Question: I have a GridView set up:
'''
<asp:GridView id="GridView1" Runat="server" AutoGenerateColumns="False" OnRowCommand = "GridView1_RowCommand" EnableViewState="true">
<Columns>
<asp:TemplateField HeaderText="Delete" ItemStyle-HorizontalAlign="Center">
<ItemTemplate><asp:Button runat="server" ID="Delete" ImageUrl="~/images/Close.gif" CommandName="DeleteRow" CommandArgument="<%# CType(Container,GridViewRow).RowIndex %>"/></ItemTemplate></asp:TemplateField>
<asp:TemplateField HeaderText="Comment" ItemStyle-Width="175px">
<ItemTemplate><textarea class="raTextBox" id="txtItemComment" rows="4" cols="30"></textarea></ItemTemplate></asp:TemplateField>
</Columns>
</asp:GridView>
'''
The RowCommand in code-behind is setup like:
'''
Protected Sub GridView1_RowCommand(ByVal sender As Object, ByVal e As System.Web.UI.WebControls.GridViewCommandEventArgs)
If (e.CommandName = "DeleteRow") Then
//do stuff here
'''
The GridView is data bound on Page Load as follows:
'''
Private Sub Page_Load(ByVal sender As System.Object, ByVal e As System.EventArgs) Handles MyBase.Load
If Not IsPostBack Then
Session("CalledModule") = "RCMT0021"
Else
With ViewState
_intRepor = CInt(.Item("Report"))
End With
End If
DataBind() //Gridview Load
End Sub
'''
My questions:
1. The row command event is never fired. The page just goes into the ELSE (of Not is Postback) in Page_Load
2. How can I keep track of what all is typed in the "Comments" column of each row (a TEXTAREA), and save the data to the database when a SAVE CHANGES (form) button is clicked?
Thanks!
UPDATE:
The Grid-View's Databinding is as follows:
'''
Public Sub DataBind()
Dim clsDatabase As New clsDatabase
Dim cmd As New OleDbCommand()
Try
cmd.CommandText = "SELECT A, B FROM WHERE C = ? ORDER BY A"
Dim report As New OleDbParameter("@Report", _intReportNumber)
cmd.Parameters.Add(report)
cmd.Connection = clsDatabase.Open_DB()
Dim dReader As OleDbDataReader
dReader = cmd.ExecuteReader(CommandBehavior.CloseConnection)
Dim dt As New DataTable
dt.Columns.Add(New DataColumn("PictureURL", GetType(String)))
dt.Columns.Add(New DataColumn("Seq", GetType(Int16)))
dt.Columns.Add(New DataColumn("ReportNumber", GetType(String)))
Do While (dReader.Read())
Dim dr As DataRow = dt.NewRow()
_strComments = dReader(0).ToString
dr("Seq") = dReader.GetInt16(1)
dr("PictureURL") = "GetImages.aspx?report=" + _intReportNumber.ToString + "&seq=" + dReader.GetInt16(1).ToString
dr("ReportNumber") = _intReportNumber.ToString
dt.Rows.Add(dr)
Loop
GridView1.DataSource = dt
GridView1.DataBind()
Catch err As Exception
End Try
End Sub
'''

So basically, the GridView has three visible columns - a comments field, a picture field, and a field with a delete button (image) to delete the picture (and comments, if any) from the database. The 4th column is a hidden one, keeping track of the the Image ID of the images. I didn't include the picture and other columns for simplicity sake.
- - -
Thanks again!
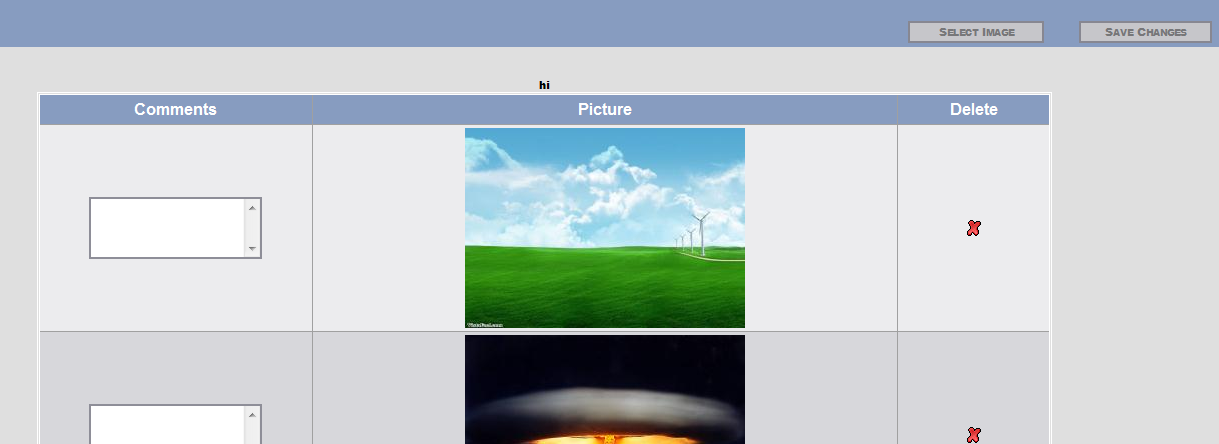
Answer: try this structure...
aspx page: (note 'textarea' has 'runat="server"')
'''
<body>
<form runat="server">
<asp:ScriptManager runat="server" />
<asp:UpdatePanel ID="UpdatePanel1" runat="server">
<ContentTemplate>
<asp:GridView ID="GridView1" runat="server" AutoGenerateColumns="False" OnRowCommand="GridView1_RowCommand"
EnableViewState="true" OnRowDataBound="GridView1_RowDataBound">
<Columns>
<asp:TemplateField HeaderText="Delete" ItemStyle-HorizontalAlign="Center">
<ItemTemplate>
<asp:Button runat="server" ID="Delete" Text="Delete" />
</ItemTemplate>
</asp:TemplateField>
<asp:TemplateField HeaderText="Comment" ItemStyle-Width="175px">
<ItemTemplate>
<textarea runat="server" class="raTextBox" id="txtItemComment" rows="4" cols="30"></textarea></ItemTemplate>
</asp:TemplateField>
</Columns>
</asp:GridView>
</ContentTemplate>
</asp:UpdatePanel>
</form>
</body>
'''
aspx.cs:
'''
protected void Page_Load(object sender, EventArgs e)
{
if (!Page.IsPostBack)
{
BindGrid();
}
}
protected void BindGrid()
{
var items = new List<string>();
for (int i = 0; i < 10; i++)
{
items.Add(i + ";comment" + i.ToString());
}
GridView1.DataSource = items;
GridView1.DataBind();
}
protected void GridView1_RowCommand(object sender, GridViewCommandEventArgs e)
{
if (e.CommandName == "DeleteRow")
{
var idx = Convert.ToInt32(e.CommandArgument);
var cmt = GridView1.Rows[idx].FindControl("txtItemComment") as System.Web.UI.HtmlControls.HtmlTextArea;
cmt.Value = DateTime.Now.ToString();
}
}
protected void GridView1_RowDataBound(object sender, GridViewRowEventArgs e)
{
if (e.Row.RowType == DataControlRowType.DataRow)
{
var item = e.Row.DataItem.ToString().Split(";".ToCharArray());
var del = e.Row.FindControl("Delete") as Button;
del.CommandName = "DeleteRow";
del.CommandArgument = item[0];
var cmt = e.Row.FindControl("txtItemComment") as System.Web.UI.HtmlControls.HtmlTextArea;
cmt.Value = item[1];
}
}
'''